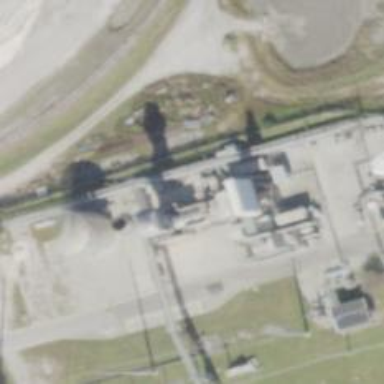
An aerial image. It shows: Gas turbine generator.